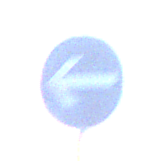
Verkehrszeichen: VorgeschriebeneFahrtrichtungHierLinks
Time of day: SunriseSunset
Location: Outdoor (Nature)
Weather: PartlyCloudy
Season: NotSpecified
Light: Natural